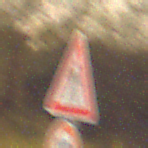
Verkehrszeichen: FussgaengerLinks
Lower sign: Geschwindigkeit10
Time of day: Night
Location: Outdoor (Nature)
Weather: Clear
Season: NotSpecified
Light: Natural